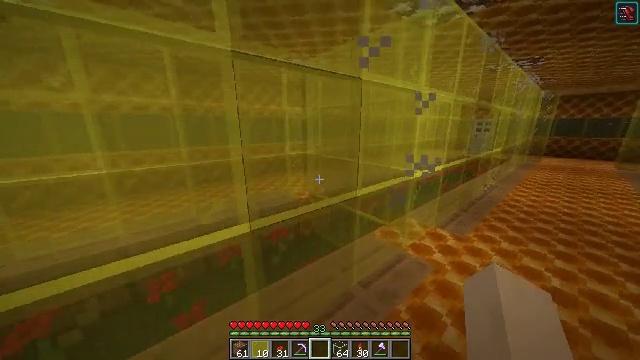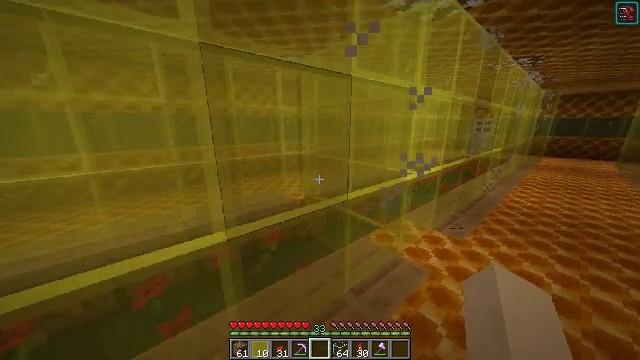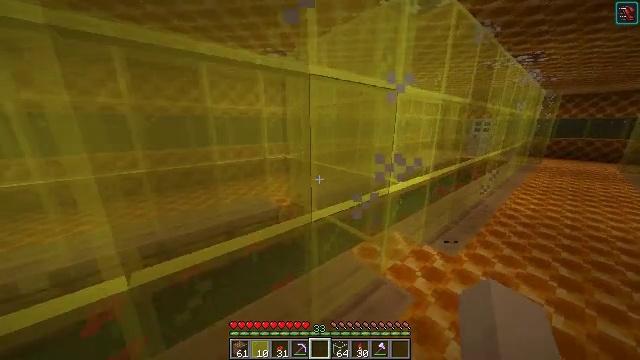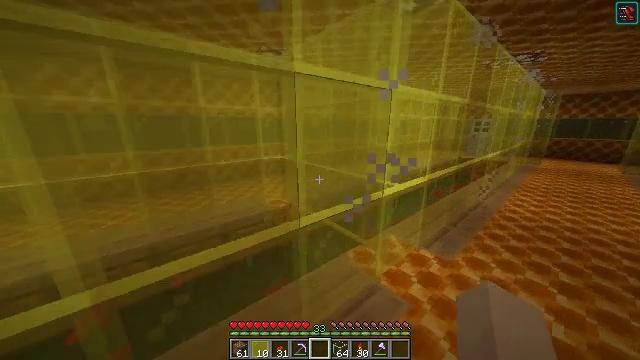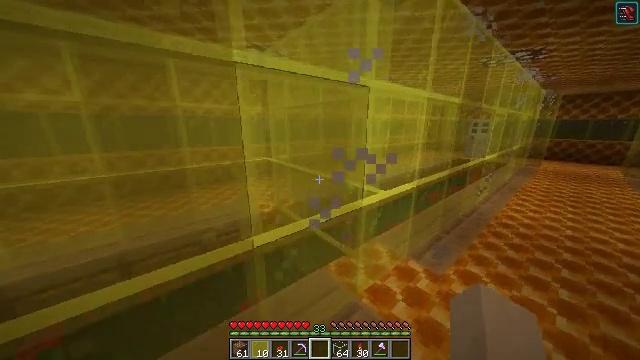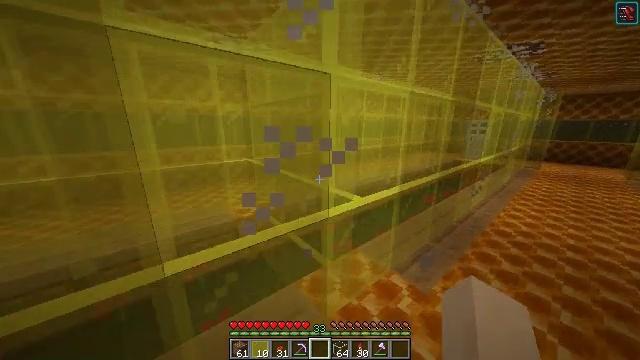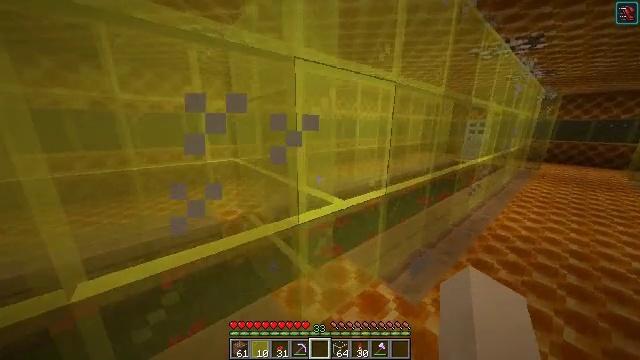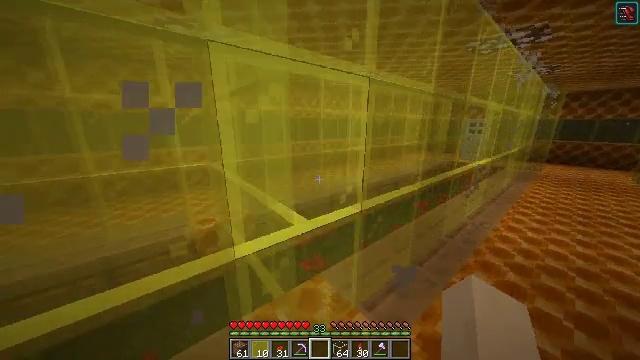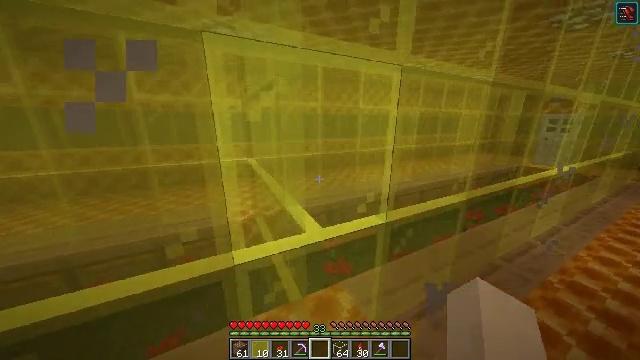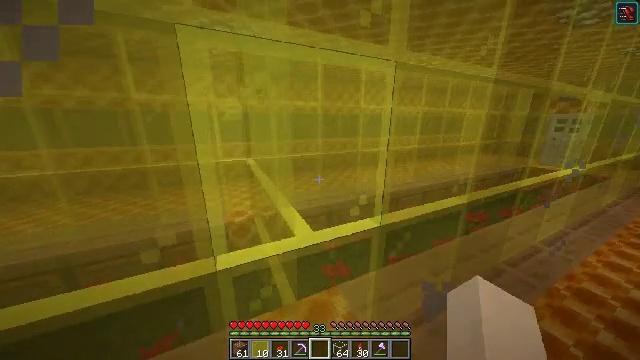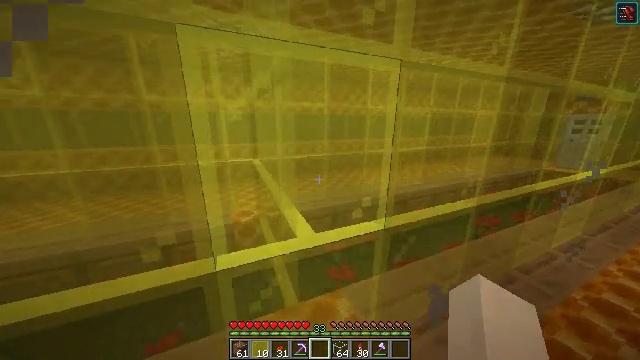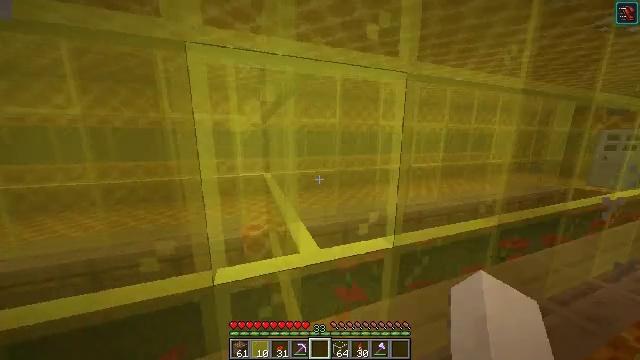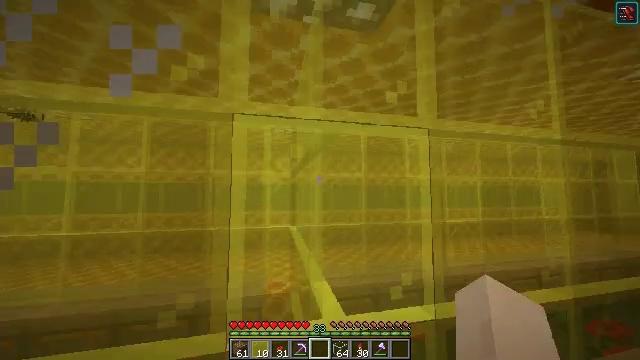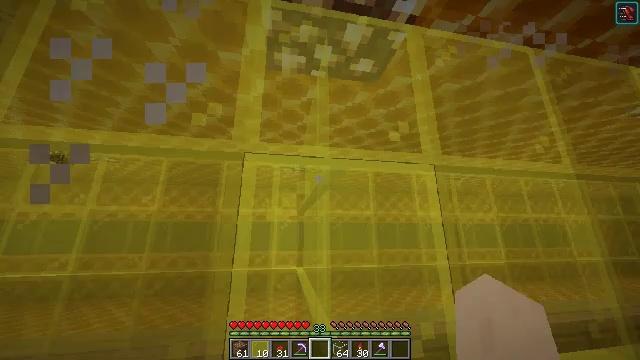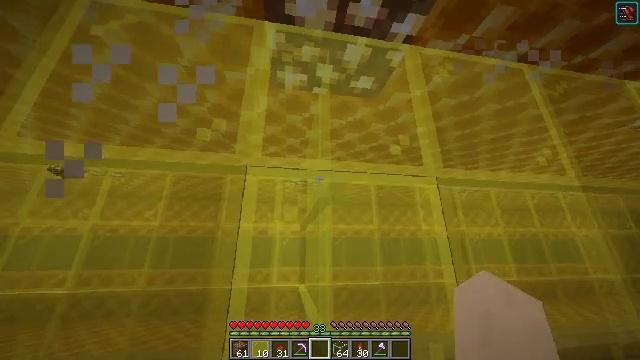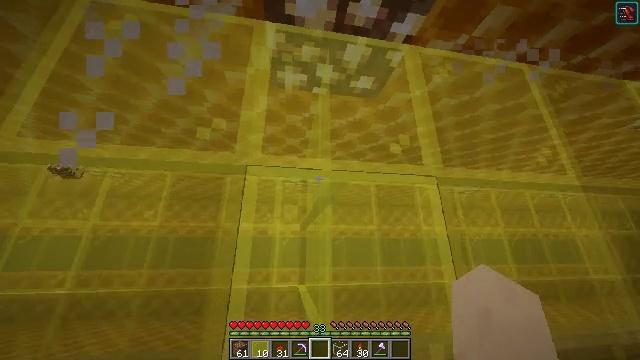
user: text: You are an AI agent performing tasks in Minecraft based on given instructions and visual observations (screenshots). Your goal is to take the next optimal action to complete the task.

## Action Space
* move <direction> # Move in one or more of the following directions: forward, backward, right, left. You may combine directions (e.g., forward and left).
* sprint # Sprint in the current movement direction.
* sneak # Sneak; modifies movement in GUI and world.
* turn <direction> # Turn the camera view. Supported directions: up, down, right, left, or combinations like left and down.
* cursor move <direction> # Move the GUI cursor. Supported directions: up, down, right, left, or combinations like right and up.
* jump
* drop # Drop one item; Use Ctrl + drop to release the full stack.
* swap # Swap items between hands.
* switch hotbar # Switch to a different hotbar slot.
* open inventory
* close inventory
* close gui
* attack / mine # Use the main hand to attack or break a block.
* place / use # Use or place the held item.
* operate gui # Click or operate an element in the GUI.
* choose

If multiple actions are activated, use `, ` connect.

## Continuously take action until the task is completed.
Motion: motion action
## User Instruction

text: Attack the yellow stained glass pane to break it.
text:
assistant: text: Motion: move forward and move right
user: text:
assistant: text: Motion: move forward and move right
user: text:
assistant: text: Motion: move forward and move right
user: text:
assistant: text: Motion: move forward and move right
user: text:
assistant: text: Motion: move forward and move right
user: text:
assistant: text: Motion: move forward and move right
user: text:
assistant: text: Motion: move forward and move right
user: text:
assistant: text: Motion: turn left
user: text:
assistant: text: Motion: turn left
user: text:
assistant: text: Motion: turn left
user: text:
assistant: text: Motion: turn left and up
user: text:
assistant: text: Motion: turn left and up
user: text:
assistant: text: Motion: turn left and up
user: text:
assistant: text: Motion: turn up
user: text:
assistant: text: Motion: no_op
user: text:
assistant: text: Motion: no_op
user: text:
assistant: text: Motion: no_op
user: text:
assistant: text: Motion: move back and move right
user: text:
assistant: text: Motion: move back and move right, turn left
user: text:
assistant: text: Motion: move back and move right, turn left and down
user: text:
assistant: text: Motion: turn left and down
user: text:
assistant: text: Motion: turn left and down
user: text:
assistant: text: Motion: no_op
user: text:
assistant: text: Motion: no_op
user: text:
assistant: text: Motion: turn down
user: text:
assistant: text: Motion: turn right and down
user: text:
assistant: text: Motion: turn right and down
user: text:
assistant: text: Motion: turn right
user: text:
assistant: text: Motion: no_op
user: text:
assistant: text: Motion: no_op